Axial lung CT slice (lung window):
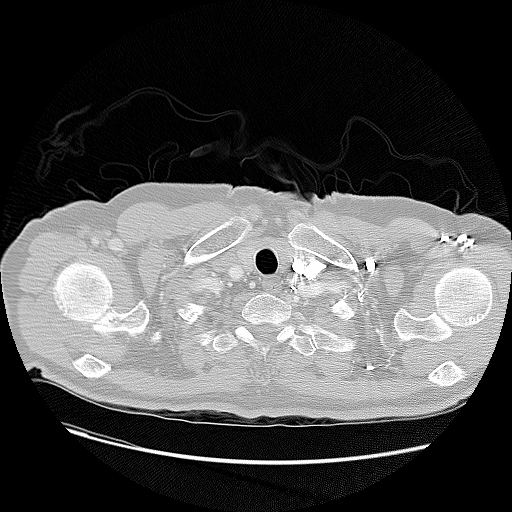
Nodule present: no